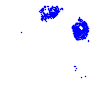
Particle: electron